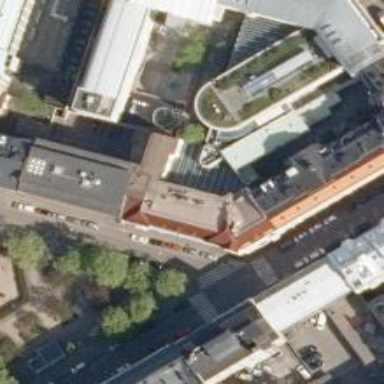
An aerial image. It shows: Building.